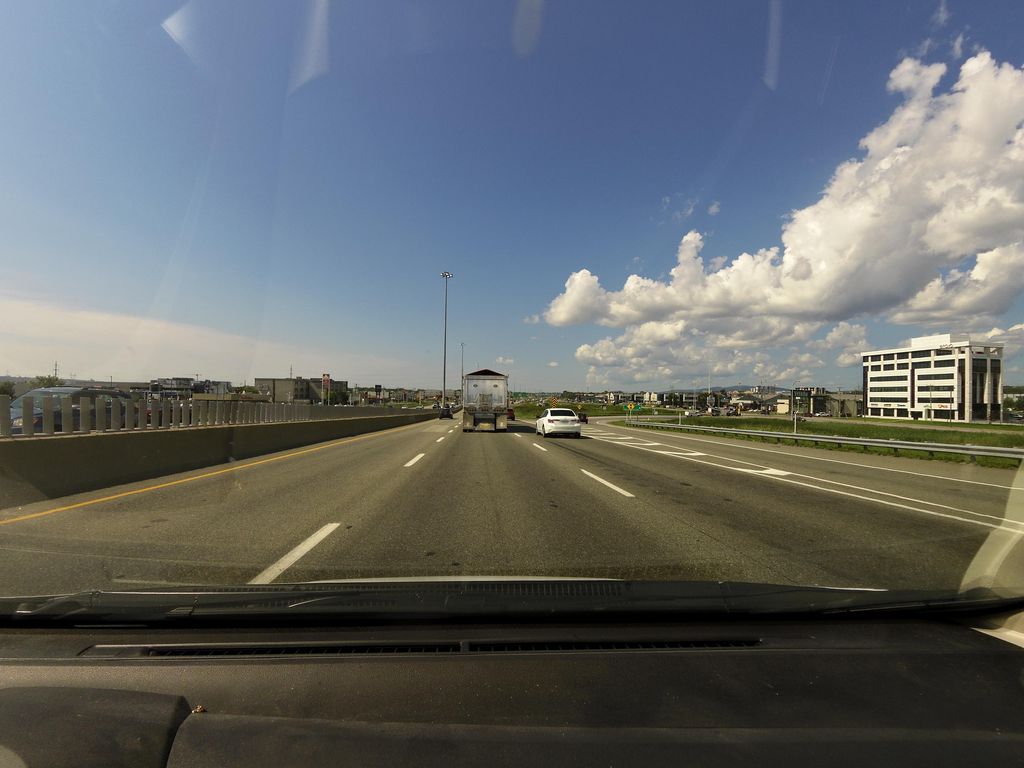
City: quebec_city